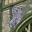
Label: 8